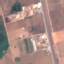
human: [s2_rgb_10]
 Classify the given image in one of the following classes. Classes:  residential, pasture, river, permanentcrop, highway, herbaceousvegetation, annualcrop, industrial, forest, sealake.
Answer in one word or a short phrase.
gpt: Highway